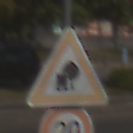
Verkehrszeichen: UnzureichendesLichtraumprofil
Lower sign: Geschwindigkeit20
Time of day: Midday
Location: Outdoor (Urban)
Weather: Clear
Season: NotSpecified
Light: Natural